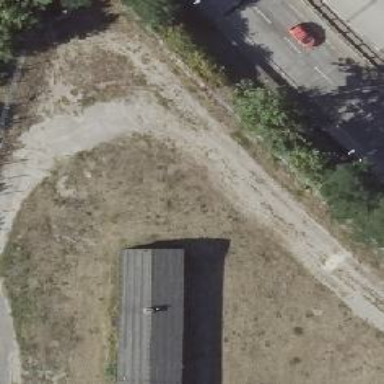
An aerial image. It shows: Abandoned railway with historical significance.